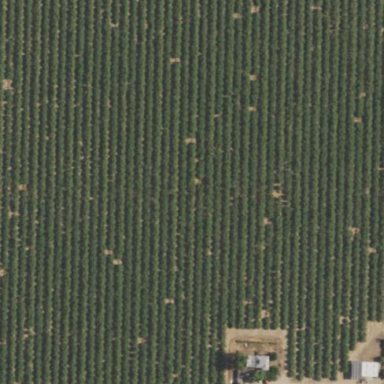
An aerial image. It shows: Vineyard where grapes are grown.